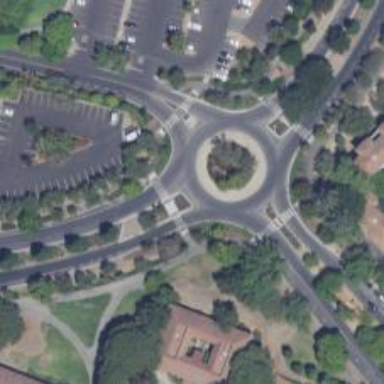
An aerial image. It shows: Tertiary road made of asphalt leading to roundabout junction.